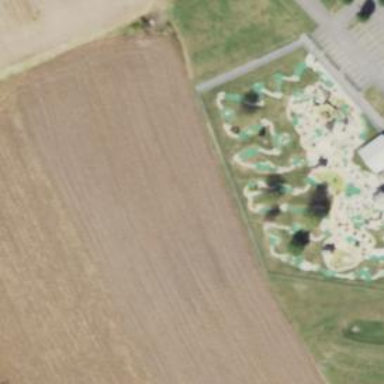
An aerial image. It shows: Miniature golf course.